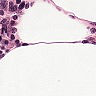
Metastatic tissue present: no